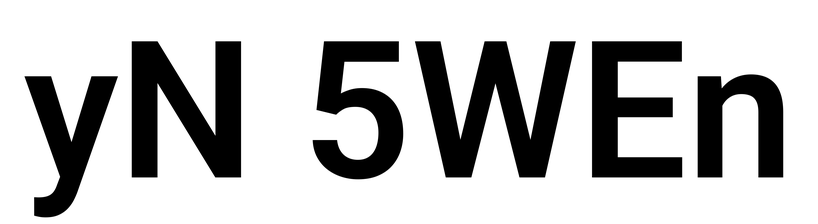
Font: Roboto_SemiBold